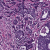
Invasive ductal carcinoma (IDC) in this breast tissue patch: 0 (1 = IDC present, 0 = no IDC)